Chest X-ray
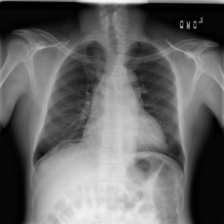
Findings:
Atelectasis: negative
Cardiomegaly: negative
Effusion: negative
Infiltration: negative
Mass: negative
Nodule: negative
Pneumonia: negative
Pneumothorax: negative
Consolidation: negative
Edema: negative
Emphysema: negative
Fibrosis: negative
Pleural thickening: negative
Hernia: negative